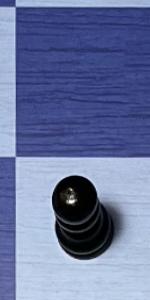
Label: Pawn_Black